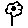
Label: flower